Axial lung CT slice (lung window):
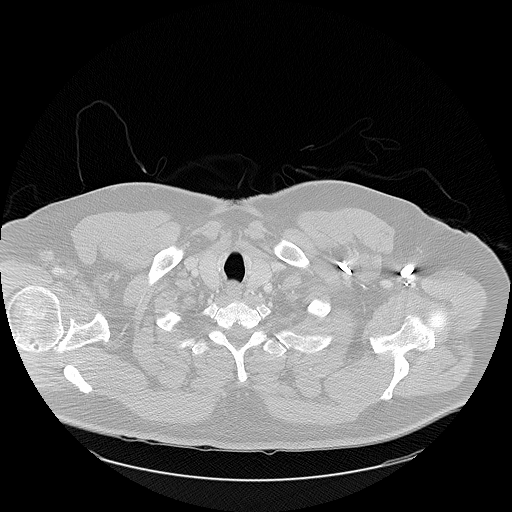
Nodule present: no